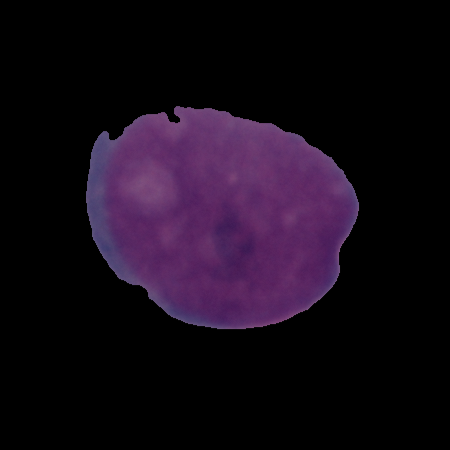
Label: cancer